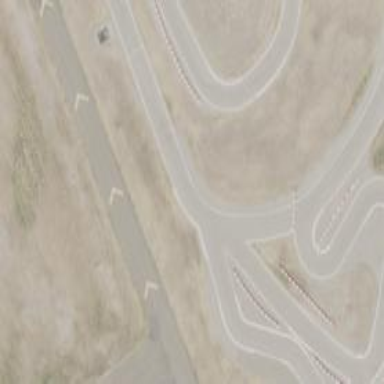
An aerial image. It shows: Raceway for motor sports.